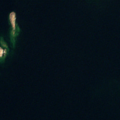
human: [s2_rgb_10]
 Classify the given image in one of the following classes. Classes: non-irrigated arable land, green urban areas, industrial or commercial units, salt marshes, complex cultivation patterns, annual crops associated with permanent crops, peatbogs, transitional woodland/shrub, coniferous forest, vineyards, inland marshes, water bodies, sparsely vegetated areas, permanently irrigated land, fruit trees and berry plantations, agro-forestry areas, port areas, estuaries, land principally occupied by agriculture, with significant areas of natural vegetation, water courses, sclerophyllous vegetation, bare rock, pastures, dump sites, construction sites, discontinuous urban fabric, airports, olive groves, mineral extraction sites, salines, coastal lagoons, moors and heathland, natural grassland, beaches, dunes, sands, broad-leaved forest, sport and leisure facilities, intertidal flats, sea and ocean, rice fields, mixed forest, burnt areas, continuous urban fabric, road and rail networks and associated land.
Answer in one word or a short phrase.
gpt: sea and ocean